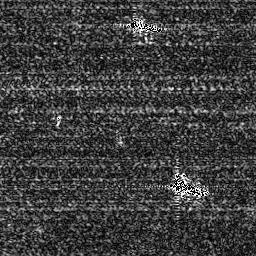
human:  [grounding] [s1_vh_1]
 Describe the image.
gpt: In the satellite image, there is  <ref>1 medium ship </ref> <box>[[66, 68, 80, 77, 0]]</box> located at bottom right,  <ref>1 small ship </ref> <box>[[50, 7, 62, 12, 0]]</box> located at top.